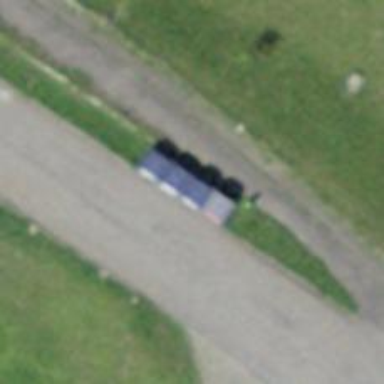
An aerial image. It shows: Recycling container for recycling.